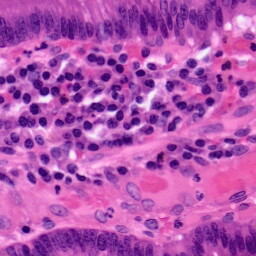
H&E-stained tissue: Pancreatic